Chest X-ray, AP view. Patient: 51 years old, sex M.
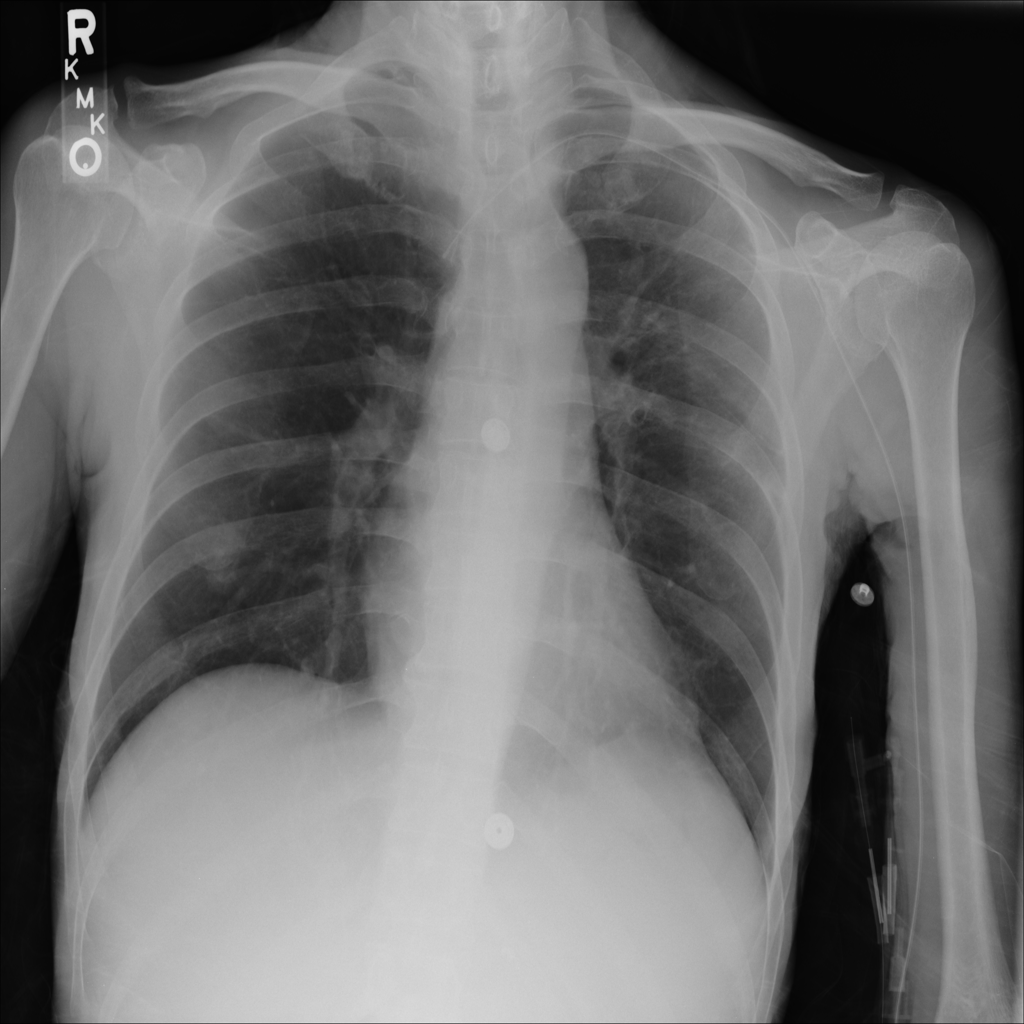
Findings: No Finding